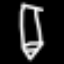
Label: pencil